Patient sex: F
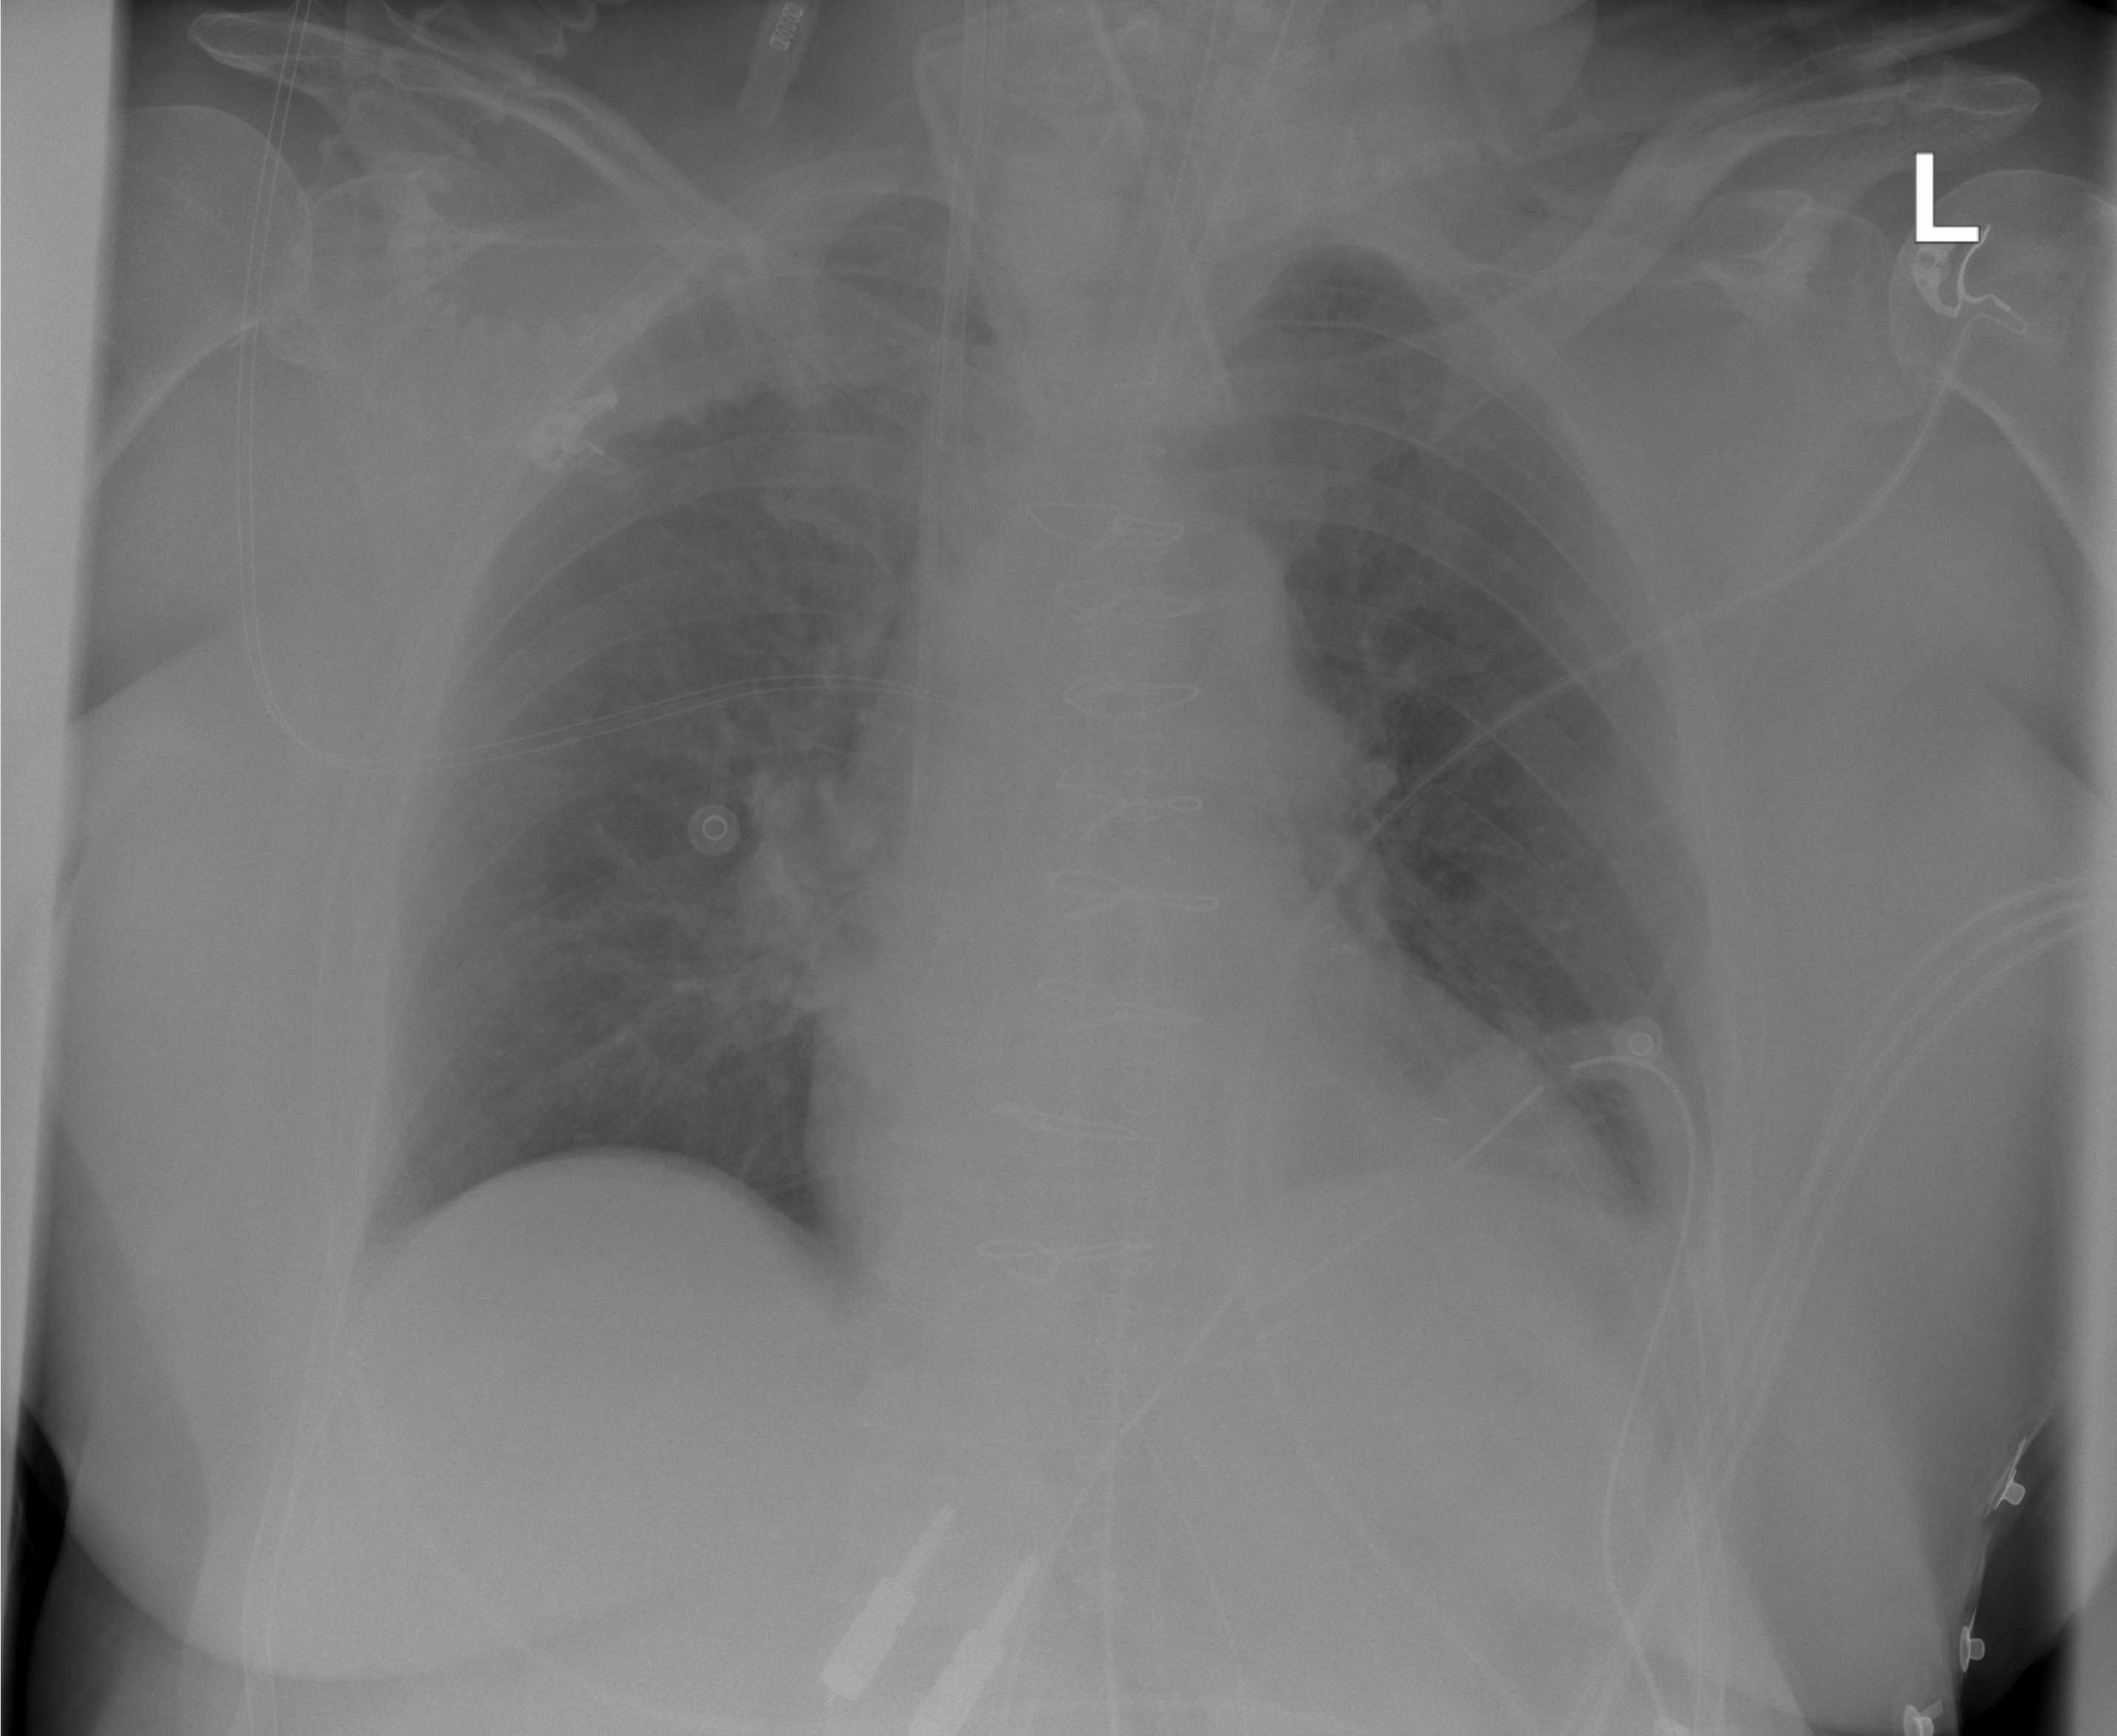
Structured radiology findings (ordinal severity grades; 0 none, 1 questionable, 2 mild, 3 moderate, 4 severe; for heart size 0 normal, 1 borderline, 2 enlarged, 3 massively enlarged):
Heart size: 0
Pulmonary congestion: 0
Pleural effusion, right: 0
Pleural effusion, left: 2
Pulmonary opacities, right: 0
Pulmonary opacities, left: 0
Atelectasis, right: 0
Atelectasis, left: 2